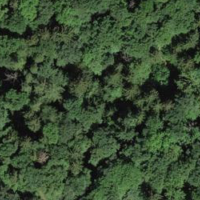
EUNIS habitat code: 41
Species observed at this site:
Lonicera acuminata